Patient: sex F, age 68
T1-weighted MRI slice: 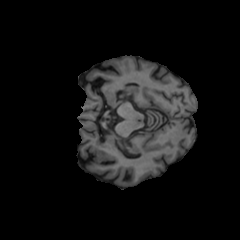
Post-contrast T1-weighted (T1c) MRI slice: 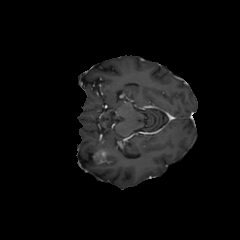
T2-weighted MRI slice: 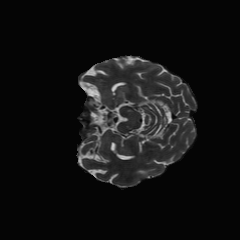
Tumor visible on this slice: yes
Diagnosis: Glioblastoma, IDH-wildtype
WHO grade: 4